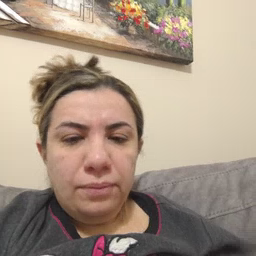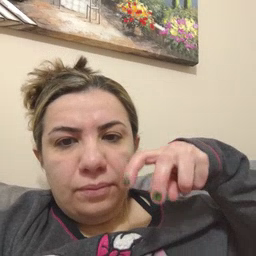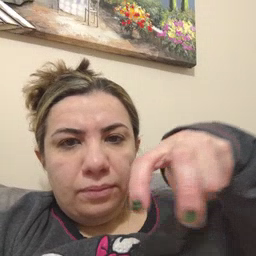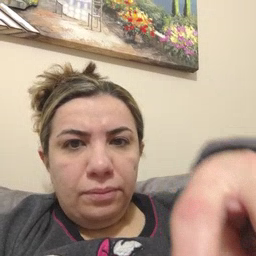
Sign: ride